九年级 · 组合几何学
如图, 点 $D 、 E$ 分别在 $\triangle A B C$ 的边 $A B 、 A C$ 上, 且 $D E / / B C, D E=2, B C=5$, 则 $S_{\triangle A D E}: S_{\triangle A B C}$ 的值是 ( )

  (第 4 题)

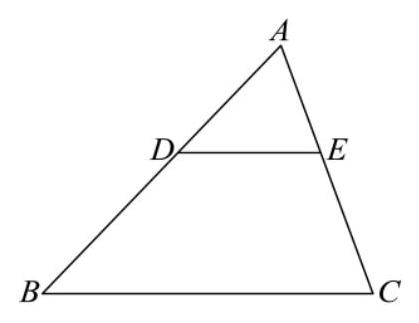
A. $\frac{2}{5}$
  B. $\frac{3}{5}$
  C. $\frac{4}{25}$
  D. $\frac{3}{25}$

答案: D
解析: 根据平行可判定两个三角形相似, 根据相似三角形的性质即可求解.

【详解】解： $\because D E / / B C$,

$\therefore \angle A D E=\angle B, \angle A E C=\angle C$,

$\therefore \triangle A D E \sim \triangle A B C$,

$\therefore \frac{D E}{B C}=\frac{2}{5}$,
$\therefore$ 根据相似三角形的面积比等于相似比的平方, 即 $\frac{S_{\triangle A D E}}{S_{\triangle A B C}}=\left(\frac{2}{5}\right)^{2}=\frac{4}{25}$,

故选: D.

【点睛】本题主要考查相似三角形的性质, 掌握相似三角形的判定和性质是解题的关键.